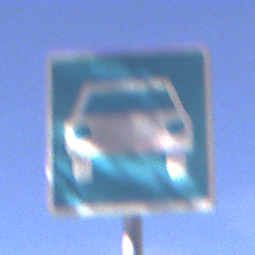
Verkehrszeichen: Kraftfahrstrasse
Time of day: Midday
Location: Outdoor (Nature)
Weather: Clear
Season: NotSpecified
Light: Natural